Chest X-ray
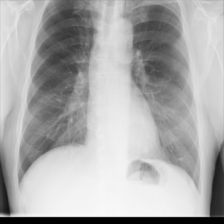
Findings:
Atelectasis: negative
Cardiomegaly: negative
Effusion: negative
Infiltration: negative
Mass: negative
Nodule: negative
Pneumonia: negative
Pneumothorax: negative
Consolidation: negative
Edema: negative
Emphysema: positive
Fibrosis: negative
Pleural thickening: negative
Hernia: negative